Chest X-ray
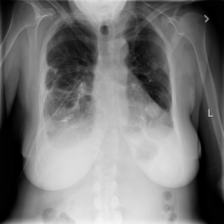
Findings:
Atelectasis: negative
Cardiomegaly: negative
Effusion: negative
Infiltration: negative
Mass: negative
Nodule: positive
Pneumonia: negative
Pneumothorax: negative
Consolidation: negative
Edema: negative
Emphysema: negative
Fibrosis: negative
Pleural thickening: negative
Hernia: negative